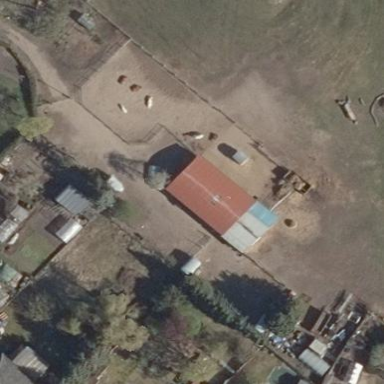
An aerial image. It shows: Farmyard area.